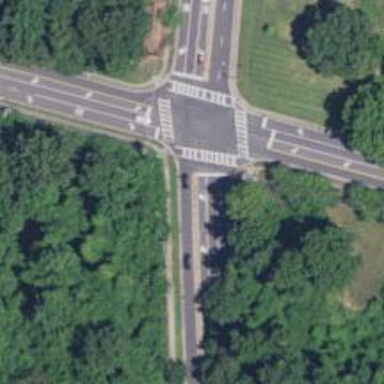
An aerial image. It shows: Uncontrolled road crossing.